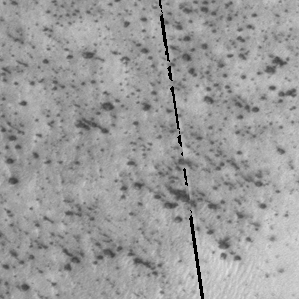
Label: frost